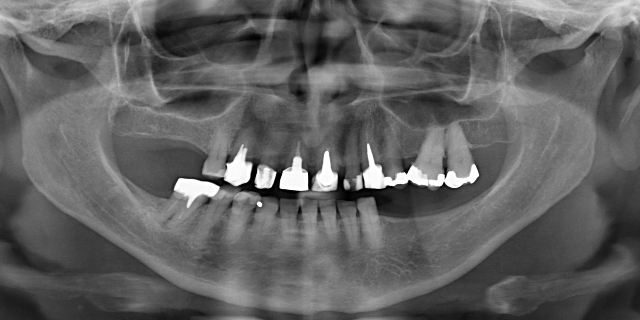
adult